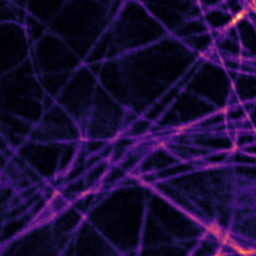
Label: Super-resolution Microtubules image